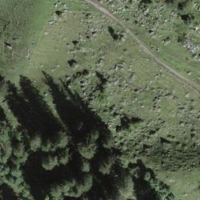
EUNIS habitat code: 23
Species observed at this site:
Saxifraga rotundifolia